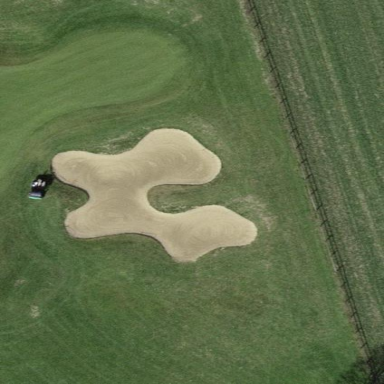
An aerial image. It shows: Golf bunker filled with sandy terrain.